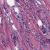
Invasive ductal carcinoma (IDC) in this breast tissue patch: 1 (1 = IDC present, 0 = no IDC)